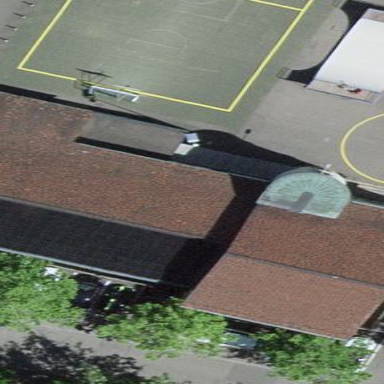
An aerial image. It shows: Building that is sports hall.